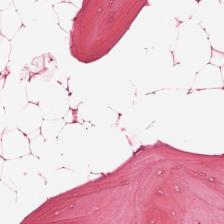
Label: Non-Tumor